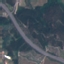
Land use / land cover class: Highway